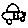
Label: car